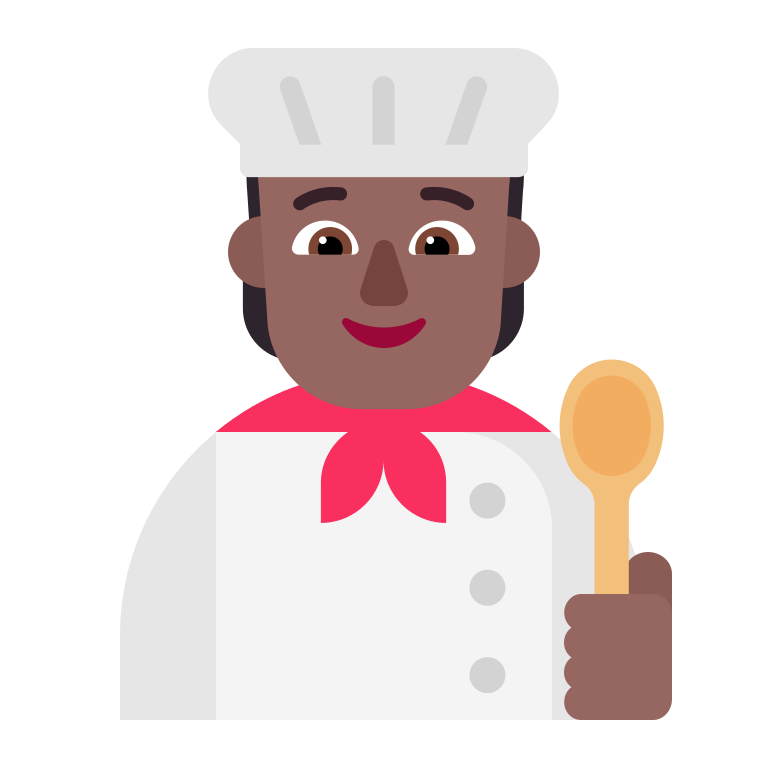
cook flat  dark